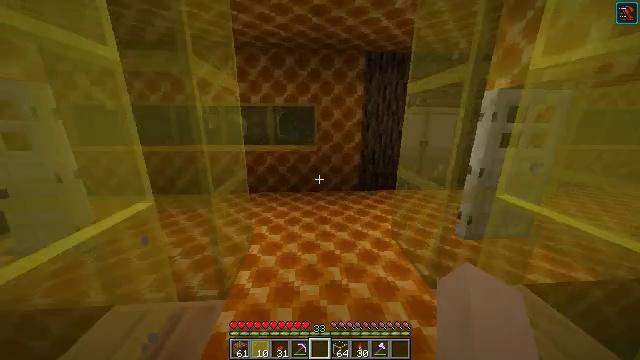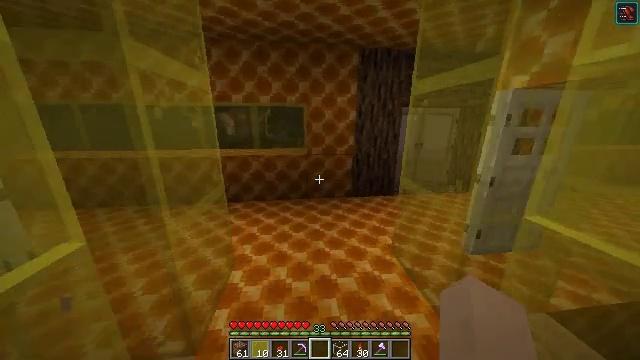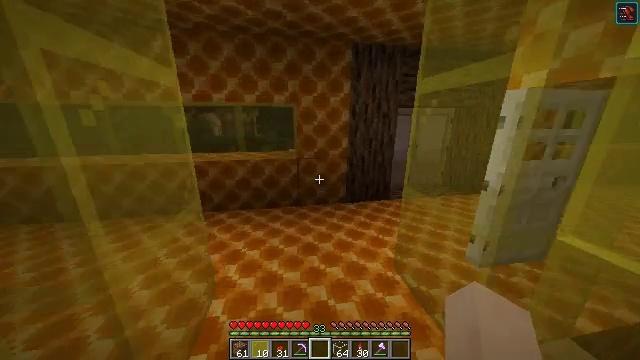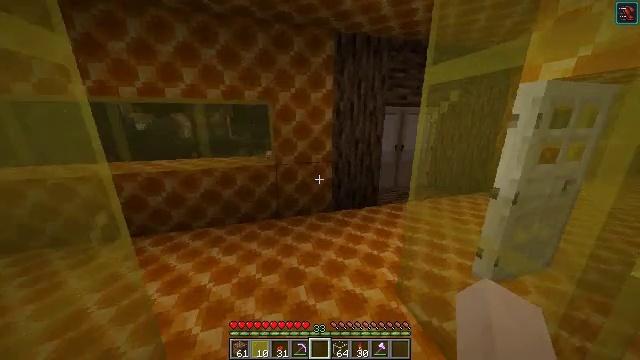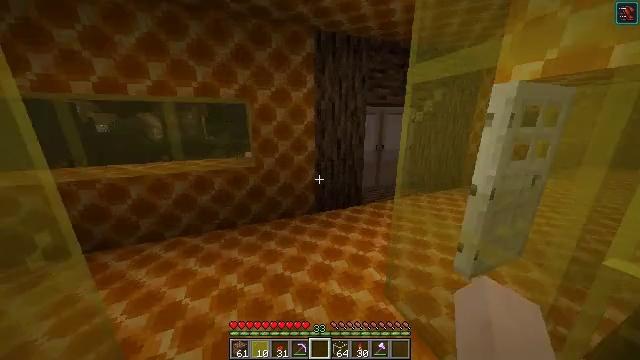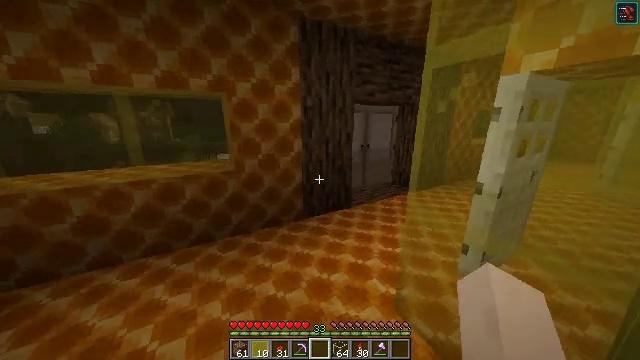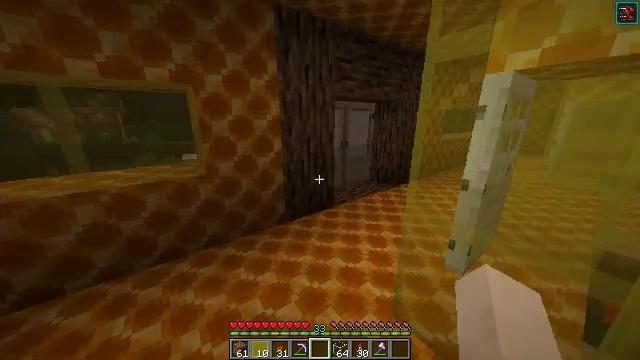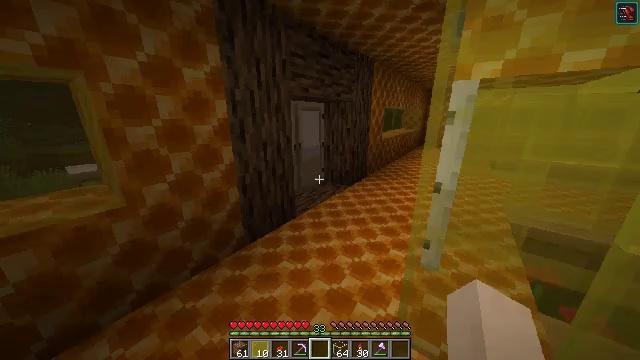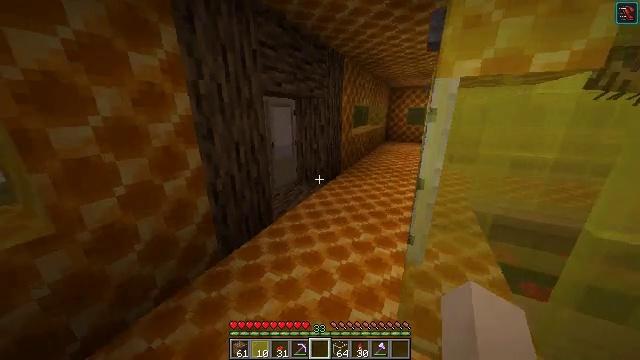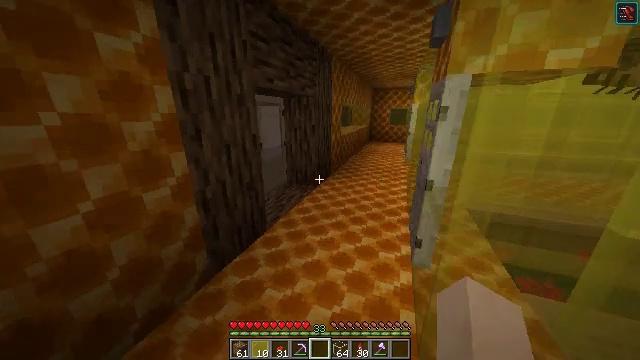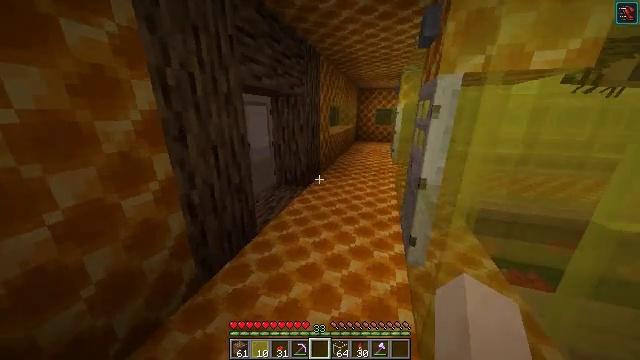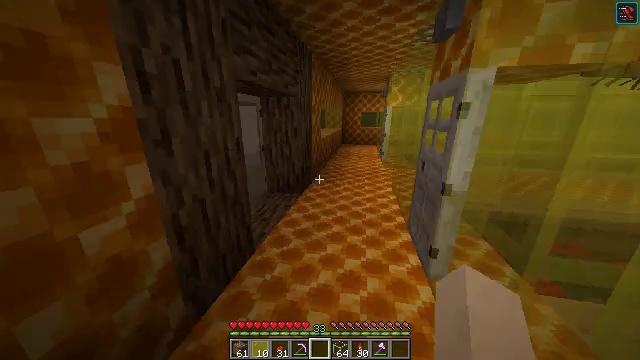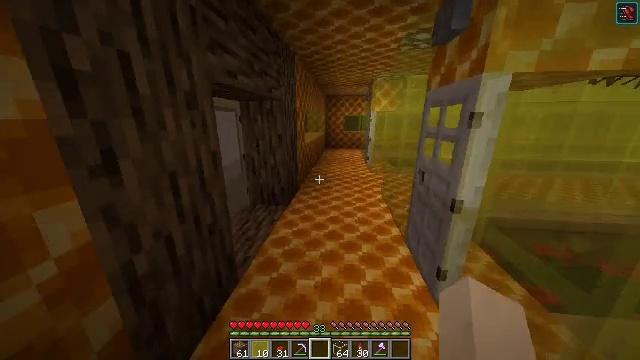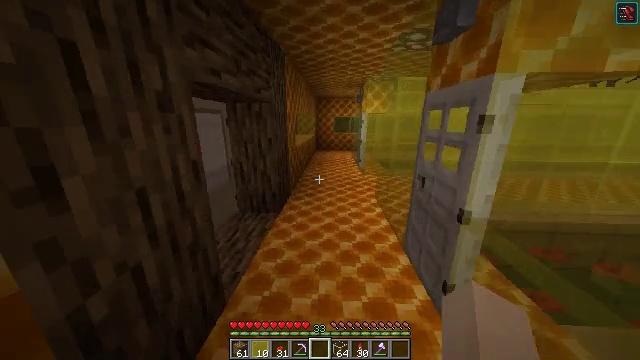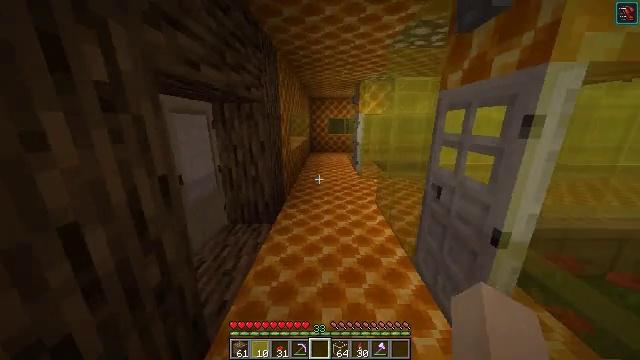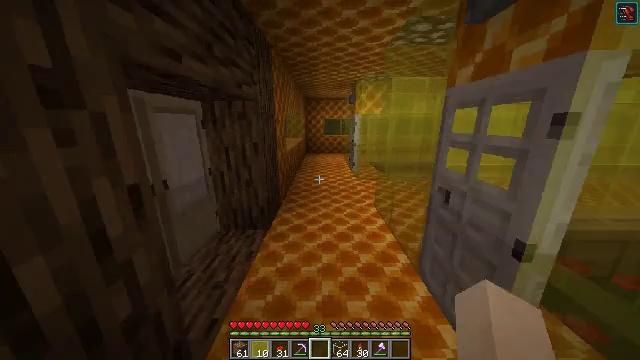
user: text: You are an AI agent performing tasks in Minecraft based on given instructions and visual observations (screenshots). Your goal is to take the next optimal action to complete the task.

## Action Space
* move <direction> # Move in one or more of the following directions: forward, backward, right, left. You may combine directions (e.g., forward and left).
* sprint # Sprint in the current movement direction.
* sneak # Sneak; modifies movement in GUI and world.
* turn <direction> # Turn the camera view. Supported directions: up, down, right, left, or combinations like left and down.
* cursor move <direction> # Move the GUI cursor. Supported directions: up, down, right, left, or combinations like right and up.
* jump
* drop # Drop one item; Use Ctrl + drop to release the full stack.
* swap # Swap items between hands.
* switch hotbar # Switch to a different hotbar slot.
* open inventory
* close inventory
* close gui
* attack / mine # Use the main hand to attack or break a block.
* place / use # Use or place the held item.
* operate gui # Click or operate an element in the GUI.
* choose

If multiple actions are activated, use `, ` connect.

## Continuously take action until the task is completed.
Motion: motion action
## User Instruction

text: Destroy the yellow stained glass pane to clear space.
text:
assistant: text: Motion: move forward, turn right
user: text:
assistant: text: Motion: move forward, turn right
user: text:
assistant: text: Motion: move forward, turn right
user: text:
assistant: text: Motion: move forward and move left, turn right
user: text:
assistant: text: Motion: move forward and move left, turn right
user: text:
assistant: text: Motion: move forward and move left, turn right
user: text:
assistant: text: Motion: move forward and move left, turn right
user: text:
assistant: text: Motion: move forward and move left, turn right
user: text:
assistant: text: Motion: move forward and move left, turn right
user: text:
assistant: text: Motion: move forward and move left, turn right
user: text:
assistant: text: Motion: move forward, turn right
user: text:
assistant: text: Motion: move forward, turn right and up
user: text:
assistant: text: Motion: move forward, turn right
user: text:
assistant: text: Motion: move forward, turn right
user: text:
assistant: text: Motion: move forward, turn right
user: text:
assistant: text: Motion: move forward
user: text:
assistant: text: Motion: move forward
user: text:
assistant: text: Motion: move forward
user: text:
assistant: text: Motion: move forward
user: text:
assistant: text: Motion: move forward
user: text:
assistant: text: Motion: move forward
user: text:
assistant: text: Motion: move forward
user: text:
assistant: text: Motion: move forward
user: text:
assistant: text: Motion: move forward, turn right
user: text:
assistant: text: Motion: move forward, turn right
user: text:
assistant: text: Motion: move forward, turn right
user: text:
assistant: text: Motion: move forward, turn right
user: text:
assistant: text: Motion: move forward, turn right
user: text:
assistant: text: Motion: move forward, turn right
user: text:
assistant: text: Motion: move forward and move right, turn right